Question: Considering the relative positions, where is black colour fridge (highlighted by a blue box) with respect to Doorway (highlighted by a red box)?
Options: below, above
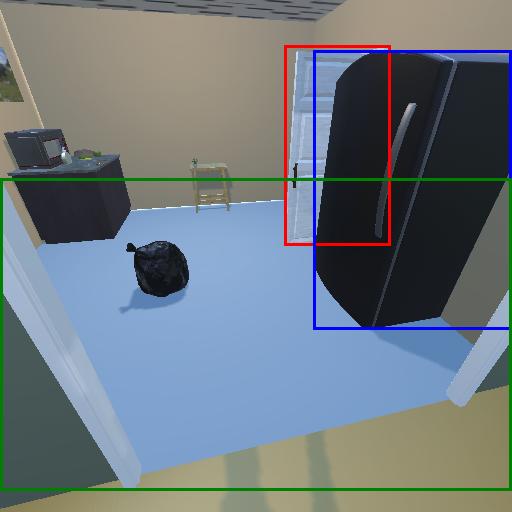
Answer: below